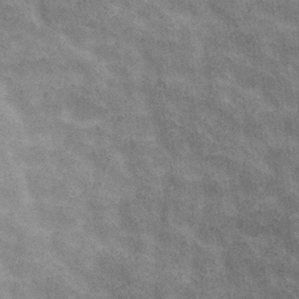
Label: frost